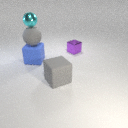
small purple metal cube behind large blue rubber cube